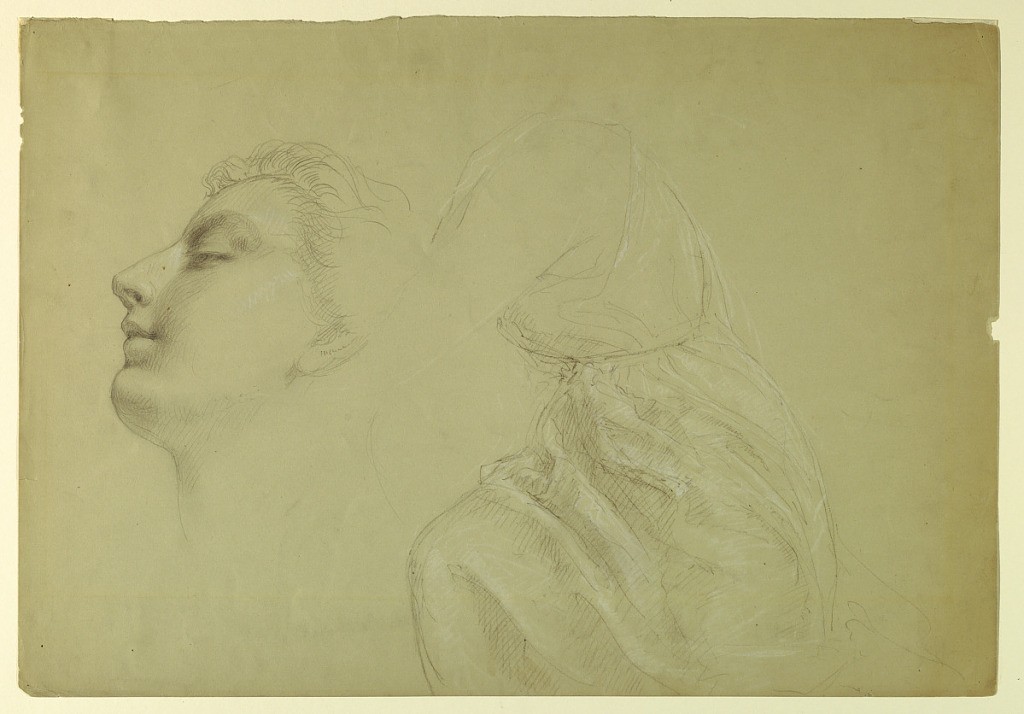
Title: Studies of Peace for "Justice and Peace"
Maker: Daniel Huntington, American, 1816–1906
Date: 1886
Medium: Graphite, white chalk on grey wove paper
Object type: Drawing
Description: Woman's head in left profile, at left. At right, drapery study for a seated female figure, turned towards the left, with head and feet not shown.. Verso: Three studies of a left foot, one study of a right foot.